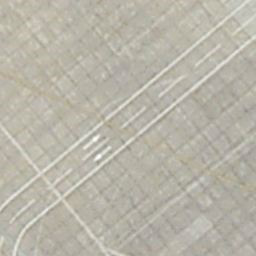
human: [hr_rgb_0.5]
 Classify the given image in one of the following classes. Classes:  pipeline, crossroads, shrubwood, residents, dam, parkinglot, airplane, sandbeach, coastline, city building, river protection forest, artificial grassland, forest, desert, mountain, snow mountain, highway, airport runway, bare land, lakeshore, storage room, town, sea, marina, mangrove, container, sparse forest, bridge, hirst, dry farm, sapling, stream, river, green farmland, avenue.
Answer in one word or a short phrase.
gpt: airport runway